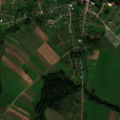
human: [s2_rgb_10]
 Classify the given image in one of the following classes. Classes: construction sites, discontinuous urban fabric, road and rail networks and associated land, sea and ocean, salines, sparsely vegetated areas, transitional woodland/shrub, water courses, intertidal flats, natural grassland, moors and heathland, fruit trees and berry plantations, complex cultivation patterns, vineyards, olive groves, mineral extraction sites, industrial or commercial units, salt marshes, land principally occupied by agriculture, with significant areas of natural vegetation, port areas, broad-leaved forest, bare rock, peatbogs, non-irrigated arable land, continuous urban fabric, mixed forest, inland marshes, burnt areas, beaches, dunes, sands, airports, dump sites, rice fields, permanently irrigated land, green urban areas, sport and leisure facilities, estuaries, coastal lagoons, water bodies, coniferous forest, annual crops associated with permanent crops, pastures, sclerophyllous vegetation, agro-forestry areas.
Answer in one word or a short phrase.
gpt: discontinuous urban fabric, non-irrigated arable land, pastures, complex cultivation patterns, land principally occupied by agriculture, with significant areas of natural vegetation